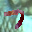
Label: 7